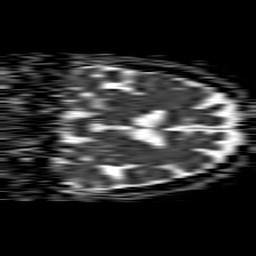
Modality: ADC
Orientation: coronal
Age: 82
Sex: female
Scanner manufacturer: philips
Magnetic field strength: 1.5 T
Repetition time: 4.6 s
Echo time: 0.08528 s